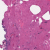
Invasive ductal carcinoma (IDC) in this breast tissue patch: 0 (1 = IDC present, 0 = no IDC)